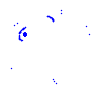
Particle: proton